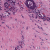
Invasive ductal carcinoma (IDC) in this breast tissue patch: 0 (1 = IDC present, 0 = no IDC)